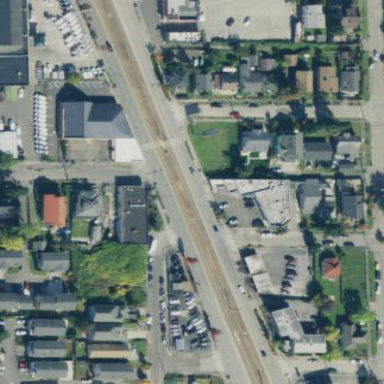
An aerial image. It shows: Sidewalk.